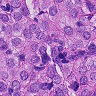
Metastatic tissue present: yes